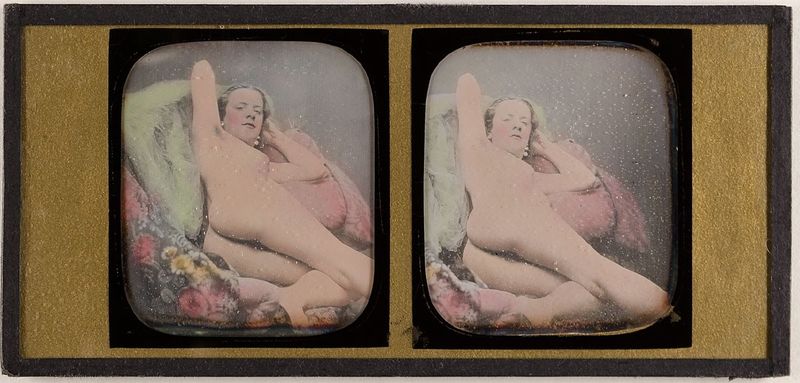
Titel: Liegender weiblicher Akt
Standort: Hamburg
Institution: Museum für Kunst und Gewerbe Hamburg
Schlagwörter: akt, frau, bild, gesten, portrait, figur, frauenakt, fotografie, photographie, handkoloriert, aktdarstellung, daguerreotypie, stereofotografie, aktfotografie, weibliche, stereophotographie, aktphotographie, porträt, armhaltungen, handkolorierung, stereoskopische, stereoskopisches